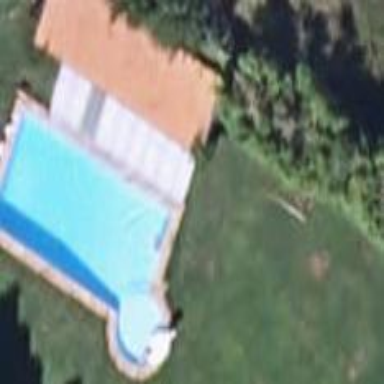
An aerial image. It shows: Swimming pool located in leisure land.